Question:
I am trying to replicate this table structure by using div.
'''
<asp:Table ID="tblAnnualReportServiceForm" runat="server" Width="100%" CellSpacing="1" CellPadding="5">
<asp:TableRow >
<asp:TableCell HorizontalAlign="Left">
<asp:Table ID="Table1" runat="server" CellSpacing="1" CellPadding="5">
<asp:TableRow>
<asp:TableCell>
<asp:Label ID="lblStartDate" runat="server" Text="Start Date"></asp:Label>
</asp:TableCell>
<asp:TableCell>
<asp:TextBox ID="txtStartDate" Width="130px" runat="server"></asp:TextBox>
</asp:TableCell>
</asp:TableRow>
<asp:TableRow >
<asp:TableCell>
<asp:Label ID="lblEndDate" runat="server" Text="End Date"></asp:Label>
</asp:TableCell>
<asp:TableCell>
<asp:TextBox ID="txtEndDate" runat="server" Width="130px" style="text-align:left" ValidationGroup="MKE" />
</asp:TableCell>
</asp:TableRow>
</asp:Table>
</asp:TableCell>
</asp:TableRow>
</asp:Table>
'''
I have tried the following DIV and I haven't have much CSS experience.
'''
<div>
<div style="float:left">
<asp:Label ID="Label1" runat="server" Text="Start Date"></asp:Label>
</div>
<div>
<asp:TextBox ID="TextBox1" Width="130px" runat="server"></asp:TextBox>
</div>
<div>
<asp:Label ID="Label2" runat="server" Text="End Date"></asp:Label>
<asp:TextBox ID="TextBox2" runat="server" Width="130px" style="text-align:left" ValidationGroup="MKE" />
</div>
</div>
'''
Any pointers would be of great help. I have too many table structure that needs to be converted to DIV. I appreciate the help
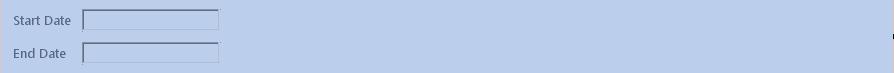
Answer: You can do something like this:
'''
<div>
<div style="clear:both;">
<div style="float:left;width:50%;">
<asp:Label ID="lblStartDate" runat="server" Text="Start Date"></asp:Label>
</div>
<div style="float:left;width:50%;">
<asp:TextBox ID="txtStartDate" Width="130px" runat="server"></asp:TextBox>
</div>
</div>
<div style="clear:both;">
<div style="float:left;width:50%;">
<asp:Label ID="lblEndDate" runat="server" Text="End Date"></asp:Label>
</div>
<div style="float:left;width:50%;">
<asp:TextBox ID="txtEndDate" runat="server" Width="130px" style="text-align:left" ValidationGroup="MKE" />
</div>
</div>
</div>
'''
If you want to get some paddings/margins you can add another div into a cell div:
'''
<div style="float:left;width:50%;">
<div style="border:solid 1px black;padding:5px;margin:1px;">
<asp:Label ID="lblStartDate" runat="server" Text="Start Date"></asp:Label>
</div>
</div>
'''
<URL>